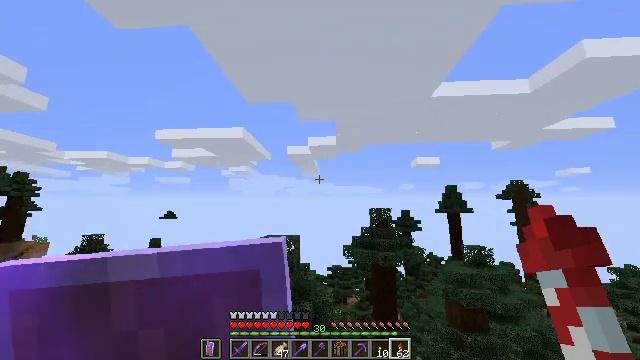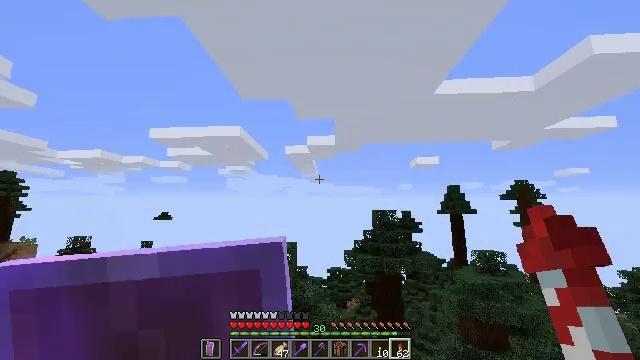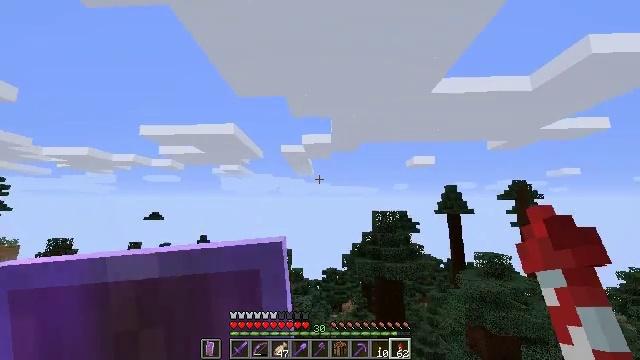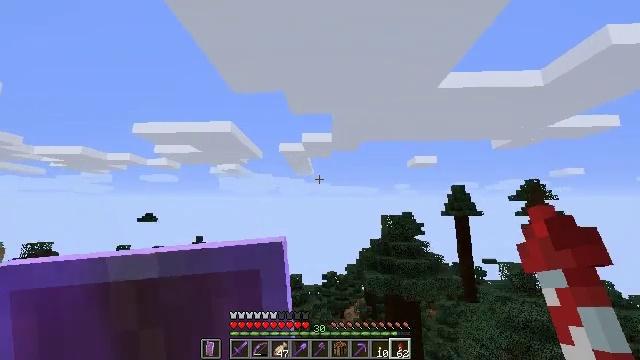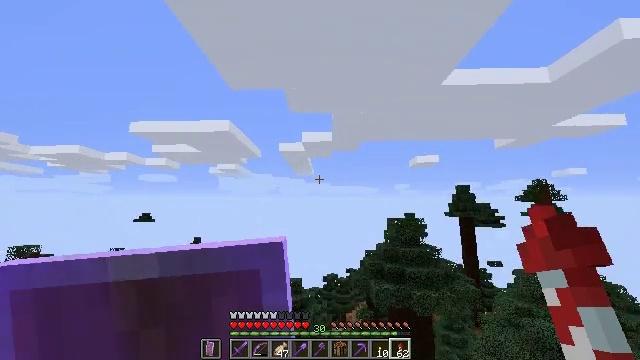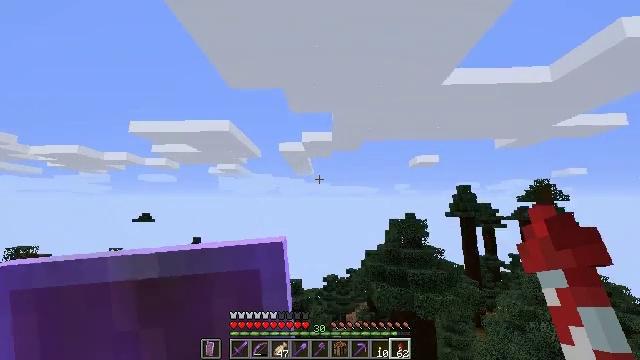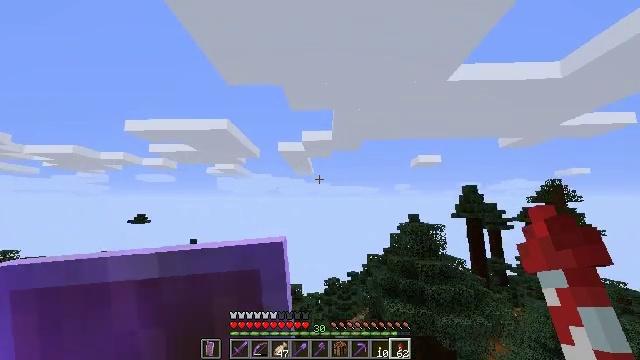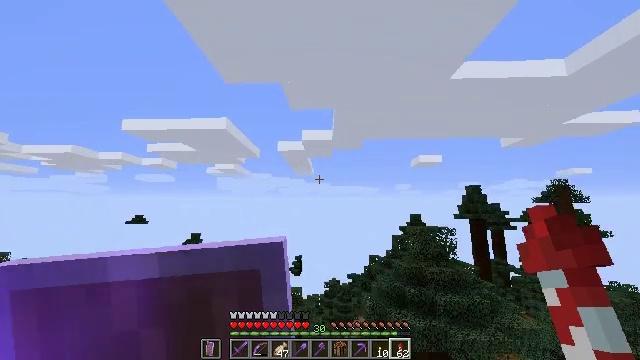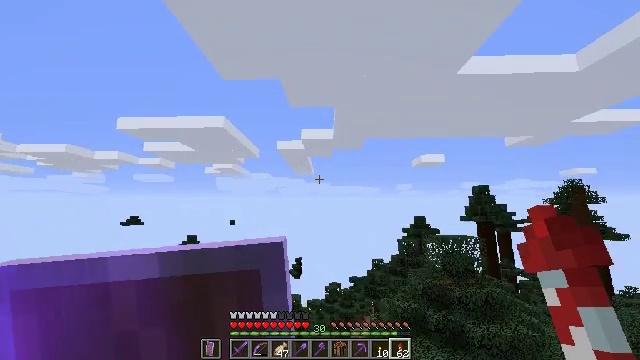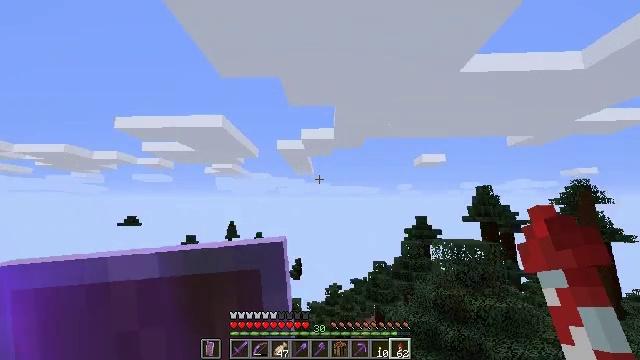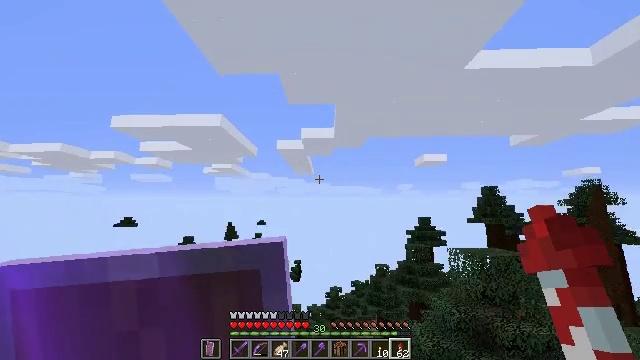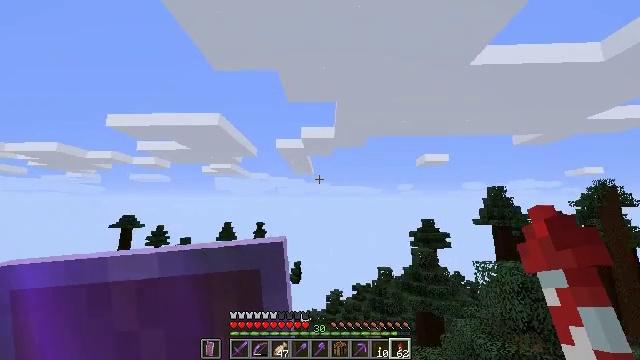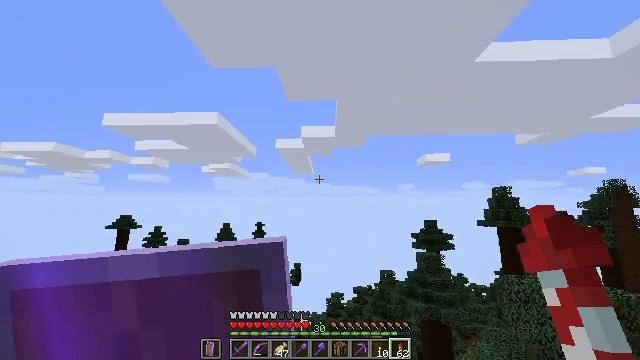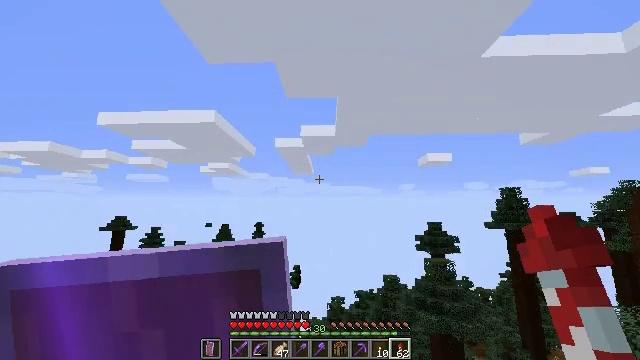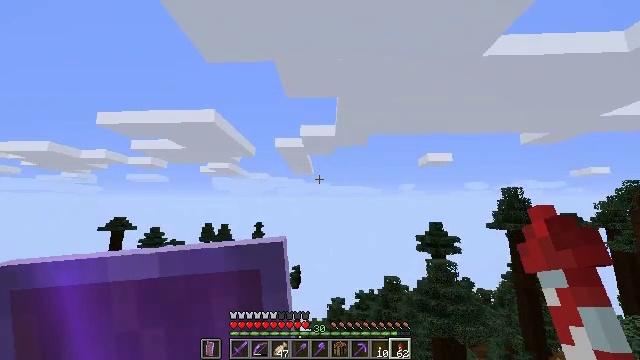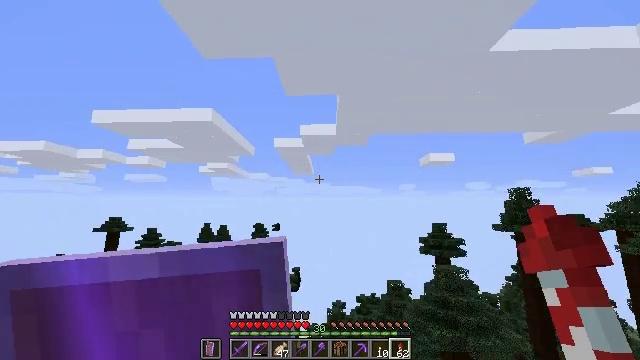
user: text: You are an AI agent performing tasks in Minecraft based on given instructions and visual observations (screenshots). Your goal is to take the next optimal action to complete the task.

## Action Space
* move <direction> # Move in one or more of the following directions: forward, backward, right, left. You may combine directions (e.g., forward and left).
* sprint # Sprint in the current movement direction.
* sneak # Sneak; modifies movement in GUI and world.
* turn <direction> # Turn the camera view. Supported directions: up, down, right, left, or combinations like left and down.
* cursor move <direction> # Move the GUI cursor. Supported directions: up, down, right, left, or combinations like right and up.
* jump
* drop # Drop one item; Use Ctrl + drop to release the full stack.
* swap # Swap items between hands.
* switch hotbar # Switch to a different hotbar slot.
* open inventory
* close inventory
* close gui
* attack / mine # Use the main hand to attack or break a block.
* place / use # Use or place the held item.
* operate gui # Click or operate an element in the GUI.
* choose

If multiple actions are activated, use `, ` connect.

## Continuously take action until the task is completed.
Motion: motion action
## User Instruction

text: Break the sticky piston to collect it.
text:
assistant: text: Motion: move forward, sprint
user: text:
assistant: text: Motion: move forward, sprint, turn right
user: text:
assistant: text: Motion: move forward, sprint
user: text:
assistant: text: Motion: move forward, sprint
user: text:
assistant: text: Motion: move forward, sprint
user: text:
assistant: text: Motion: move forward, sprint
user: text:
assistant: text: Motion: move forward, sprint
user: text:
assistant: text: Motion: move forward, sprint
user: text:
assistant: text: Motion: move forward, sprint
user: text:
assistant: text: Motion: move forward, sprint
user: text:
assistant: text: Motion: move forward, sprint
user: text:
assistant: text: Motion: move forward, sprint
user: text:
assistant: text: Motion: move forward, sprint
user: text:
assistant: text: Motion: move forward, sprint
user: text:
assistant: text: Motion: move forward, sprint
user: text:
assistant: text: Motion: move forward, sprint
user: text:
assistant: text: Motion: move forward, sprint
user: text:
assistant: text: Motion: move forward, sprint
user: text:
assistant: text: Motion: move forward, sprint
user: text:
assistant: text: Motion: move forward, sprint
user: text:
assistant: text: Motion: move forward, sprint
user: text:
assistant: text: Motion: move forward, sprint
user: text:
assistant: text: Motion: move forward, sprint, turn down
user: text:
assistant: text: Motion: move forward, sprint, turn down
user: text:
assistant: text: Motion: move forward, sprint
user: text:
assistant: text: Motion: move forward, sprint
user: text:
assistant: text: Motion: move forward, sprint
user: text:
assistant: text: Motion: move forward, sprint
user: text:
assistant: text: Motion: move forward, sprint
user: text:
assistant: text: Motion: move forward, sprint